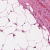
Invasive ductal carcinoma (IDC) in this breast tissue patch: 0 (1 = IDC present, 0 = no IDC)